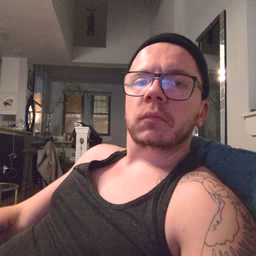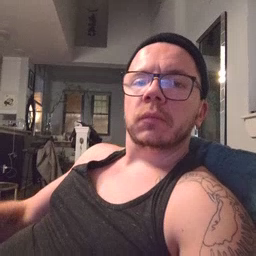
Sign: like